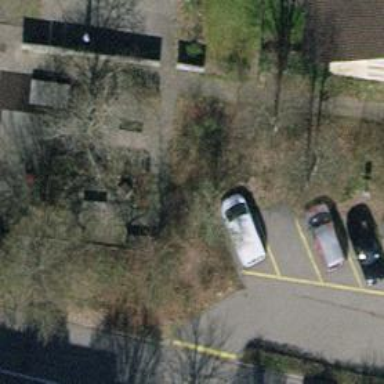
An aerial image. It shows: Urban tree adds touch of nature to the surroundings.